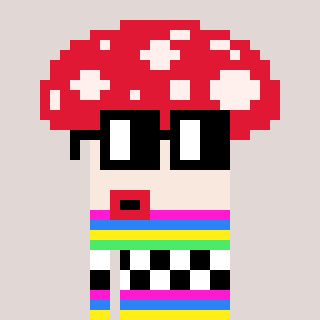
a pixel art character with square black glasses, a mushroom-shaped head and a orange-colored body on a warm background